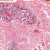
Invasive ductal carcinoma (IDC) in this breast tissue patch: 0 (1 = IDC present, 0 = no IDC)